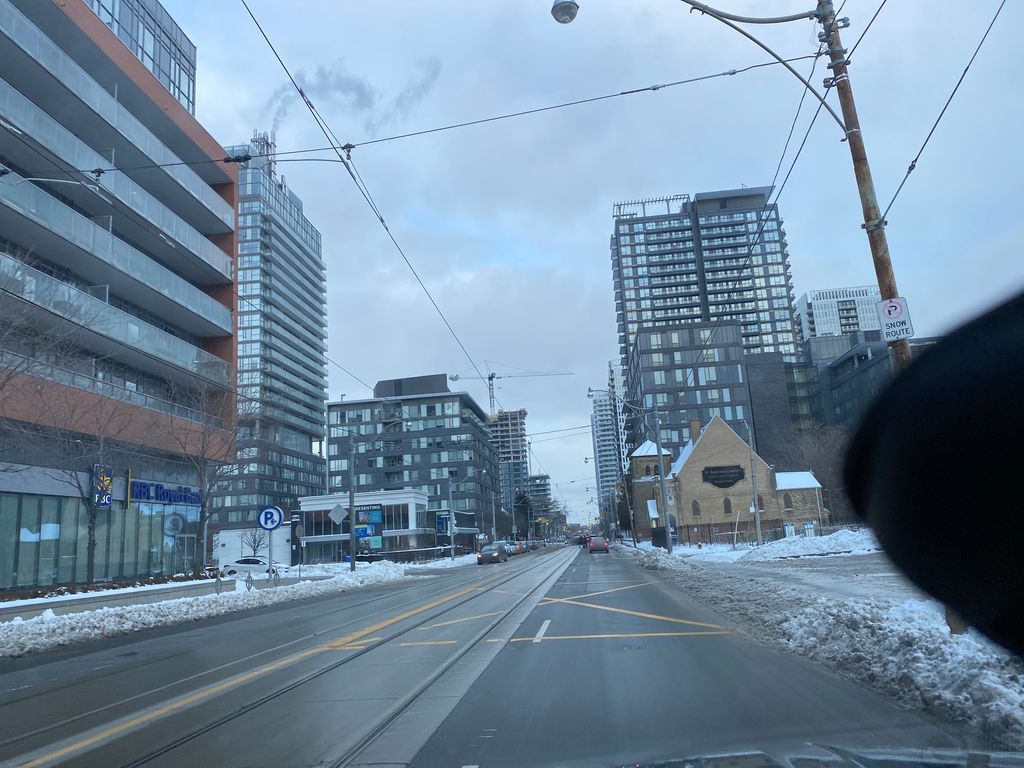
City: toronto